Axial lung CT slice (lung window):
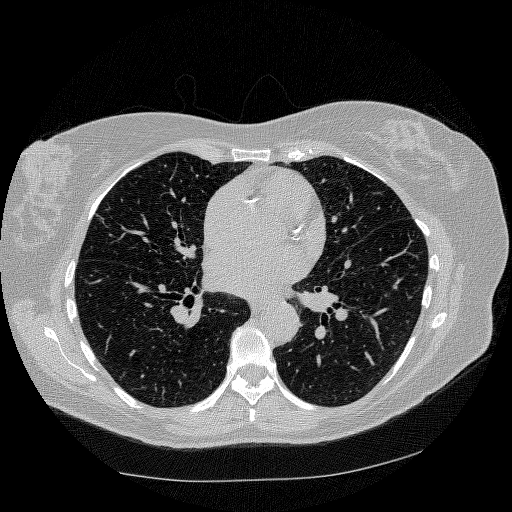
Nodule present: no